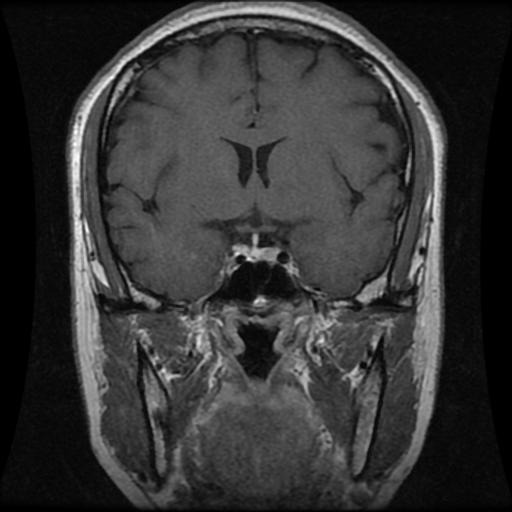
Label: pituitary